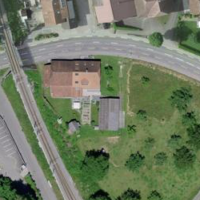
EUNIS habitat code: 55
Species observed at this site:
Milvus milvus